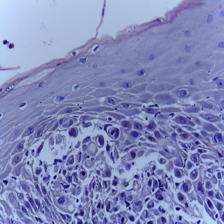
Diagnosis: OSCC